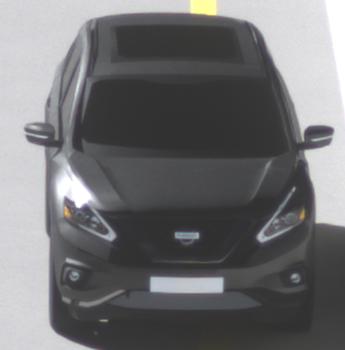
Make: Nissan
Model: Murano
Detailed model: Gen. 3 Z52
Model produced from: 2015
Doors: 5
Color: gray
Road condition: dry road
Daytime: morning or afternoon
Contrast: high contrast